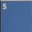
Piece: xx